Question: I followed a tutorial an ran the below code without any errors. The file "uploads", however no data is inserted into my SQL Server table.
Data should be inserted into the 'content' table.
Content Table:

'''
Imports System.Data.SqlClient
Imports System.Data
Imports System.IO
Partial Class Documents
Inherits System.Web.UI.Page
Protected Sub btnUploadContent_Click(sender As Object, e As EventArgs) Handles btnUploadContent.Click
Dim filePath As String = FileUpload.PostedFile.FileName
Dim filename As String = Path.GetFileName(filePath)
Dim ext As String = Path.GetExtension(filename)
Dim contenttype As String = String.Empty
Select Case ext
Case ".doc"
contenttype = "application/vnd.ms-word"
Exit Select
Case ".docx"
contenttype = "application/vnd.ms-word"
Exit Select
Case ".xls"
contenttype = "application/vnd.ms-excel"
Exit Select
Case ".xlsx"
contenttype = "application/vnd.ms-excel"
Exit Select
Case ".jpg"
contenttype = "image/jpg"
Exit Select
Case ".png"
contenttype = "image/png"
Exit Select
Case ".gif"
contenttype = "image/gif"
Exit Select
Case ".pdf"
contenttype = "application/pdf"
Exit Select
End Select
If contenttype <> String.Empty Then
Dim fs As Stream = FileUpload.PostedFile.InputStream
Dim br As New BinaryReader(fs)
Dim bytes As Byte() = br.ReadBytes(fs.Length)
'insert the file into database
Dim strQuery As String = "INSERT INTO content (content_name, content_type, content_file) VALUES (@Name, @ContentType, @Data)"
Dim cmd As New SqlCommand(strQuery)
cmd.Parameters.Add("@Name", SqlDbType.VarChar).Value = filename
cmd.Parameters.Add("@ContentType", SqlDbType.VarChar).Value() = contenttype
cmd.Parameters.Add("@Data", SqlDbType.Binary).Value = bytes
InsertUpdateData(cmd)
lblMessage.ForeColor = System.Drawing.Color.Green
lblMessage.Text = "File Uploaded Successfully"
Else
lblMessage.ForeColor = System.Drawing.Color.Red
lblMessage.Text = "File format not recognised." + " Upload Image/Word/PDF/Excel formats"
End If
End Sub
Public Function InsertUpdateData(ByVal cmd As SqlCommand) As Boolean
Dim strConnString As String = System.Configuration.ConfigurationManager.ConnectionStrings("ConnStringDb1").ConnectionString()
Dim conn As New SqlConnection("Data Source=BRIAN-PC\SQLEXPRESS;Initial Catalog=master_db;Integrated Security=True;")
cmd.CommandType = CommandType.Text
cmd.Connection = conn
Try
conn.Open()
cmd.ExecuteNonQuery()
Return True
Catch ex As Exception
Response.Write(ex.Message)
Return False
Finally
conn.Close()
conn.Dispose()
End Try
End Function
End Class
'''
Can anyone tell me what's going on ?
EDIT: 'InsertUpdateData(cmd)'
'''
SqlDbType.Binary Binary {1} System.Data.SqlDbType
+ bytes {Length=<PHONE>} Byte()
+ cmd {System.Data.SqlClient.SqlCommand} System.Data.SqlClient.SqlCommand
+ cmd.Parameters {System.Data.SqlClient.SqlParameterCollection} System.Data.SqlClient.SqlParameterCollection
'''
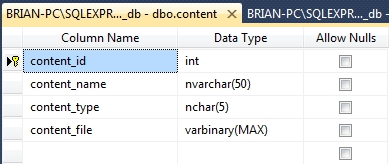
Answer: I have created empty database and added table just like you have and I used code almost the same as you and it worked fine.
Again, if no exception occurs, please check your connection string and see whether the rows been added to the table in the db specified in connection string.
Here is my code (which is working fine), a bit modified from yours:
'''
Imports System.Data.SqlClient
Imports System.IO
Public Class _Default
Inherits System.Web.UI.Page
Protected Sub btnUploadContent_Click(sender As Object, e As EventArgs) Handles btnTest1.Click
Dim fs As Stream = FileUpload.PostedFile.InputStream
Dim br As New BinaryReader(fs)
Dim bytes As Byte() = br.ReadBytes(fs.Length)
'insert the file into database
Dim strQuery As String = "INSERT INTO content (content_name, content_type, content_file) VALUES (@Name, @ContentType, @Data)"
Dim cmd As New SqlCommand(strQuery)
cmd.Parameters.Add("@Name", SqlDbType.VarChar).Value = "filename"
cmd.Parameters.Add("@ContentType", SqlDbType.VarChar).Value() = "jpg"
cmd.Parameters.Add("@Data", SqlDbType.Binary).Value = bytes
InsertUpdateData(cmd)
End Sub
Public Function InsertUpdateData(ByVal cmd As SqlCommand) As Boolean
Dim conn As New SqlConnection("Data Source=(local);Initial Catalog=test;Integrated Security=True;")
cmd.CommandType = CommandType.Text
cmd.Connection = conn
Try
conn.Open()
cmd.ExecuteNonQuery()
Return True
Catch ex As Exception
Response.Write(ex.Message)
Return False
Finally
conn.Close()
conn.Dispose()
End Try
End Function
End Class
'''
I add sample of SQL to test on DB:
'''
INSERT INTO [master_db].[dbo].[content]
([content_name]
,[content_type]
,[content_file])
VALUES
('test'
,'png'
,0x111111111111111)
SELECT * FROM [master_db].[dbo].[content]
'''